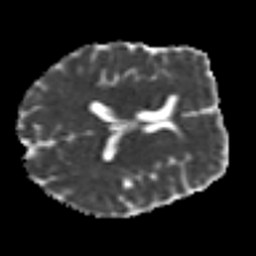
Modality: MD
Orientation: axial
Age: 33
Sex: male
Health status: ill
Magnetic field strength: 3 T
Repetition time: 9 s
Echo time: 0.093 s